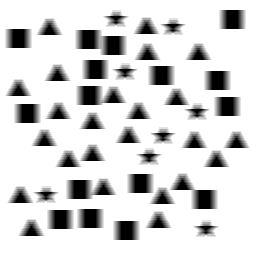
Squares: 16
Triangles: 24
Stars: 8
Total shapes: 48